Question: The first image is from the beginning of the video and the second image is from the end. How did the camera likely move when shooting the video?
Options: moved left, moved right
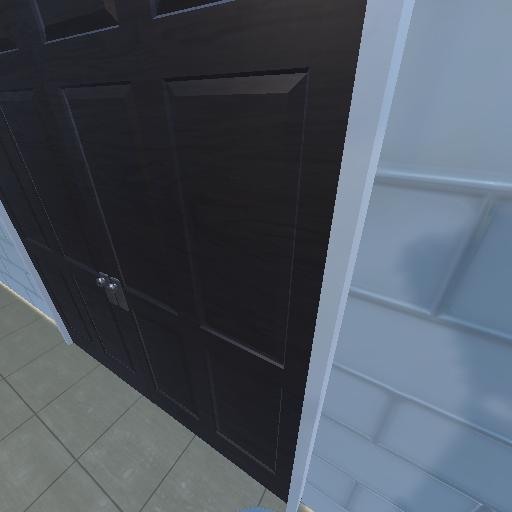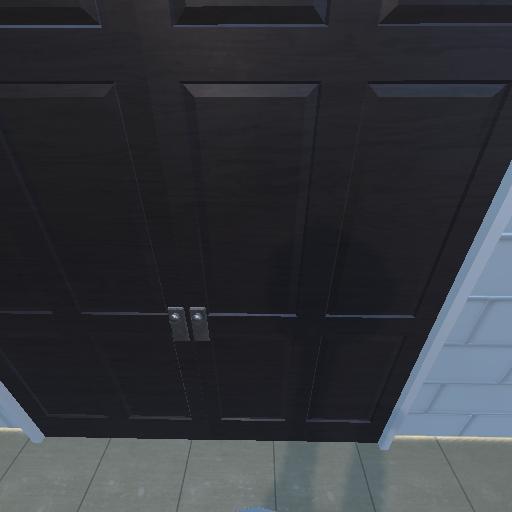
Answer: moved left